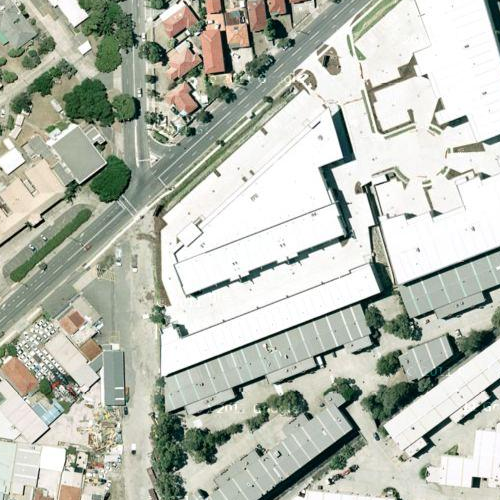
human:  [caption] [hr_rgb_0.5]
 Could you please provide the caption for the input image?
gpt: There is a lawn with a industrial area beside .

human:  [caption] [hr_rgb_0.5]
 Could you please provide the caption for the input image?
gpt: An industrial area with many white and grey buildings densely arranged while a lawn beside .

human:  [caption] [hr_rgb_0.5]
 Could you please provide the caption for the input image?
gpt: Many white and grey buildings arranged densely in the industrial area while a lawn beside .

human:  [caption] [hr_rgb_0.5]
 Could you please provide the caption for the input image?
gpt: There are many white and grey buildings arranged densely in the industrial area with a lawn beside .

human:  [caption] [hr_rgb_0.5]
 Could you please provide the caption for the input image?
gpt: An industrial area with many white and grey buildings densely arranged while a lawn beside .